Interaction volume radius: 5 \u00c5
Interaction volume height: 10 \u00c5
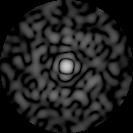
Disorder parameter: 0.8202